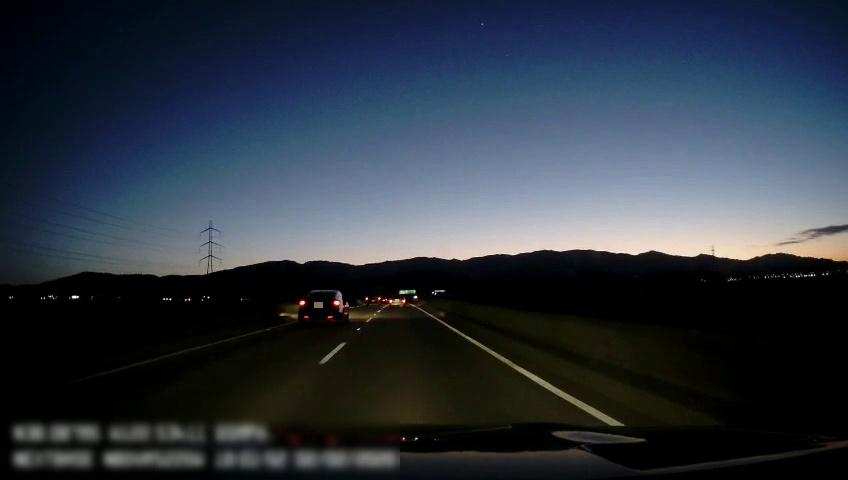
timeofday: Dusk/Dawn/Twilight
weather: Sunny
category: Drivable Space
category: Vehicles | Car
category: Vehicles | Car
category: Vehicles | Car
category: Lanes | Current Lane
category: Lanes | Current Lane
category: Lanes | Alternate Lane
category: Traffic | Signs